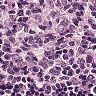
Metastatic tissue present: no